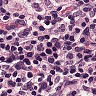
Metastatic tissue present: no